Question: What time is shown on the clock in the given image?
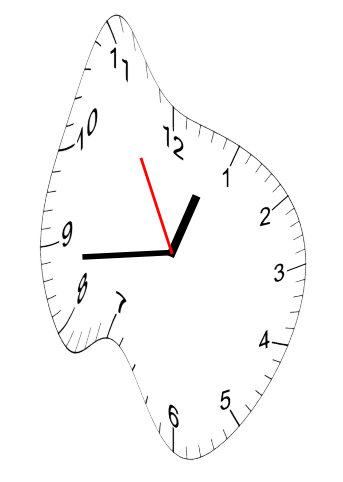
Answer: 12:43:55